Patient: sex F, age 56
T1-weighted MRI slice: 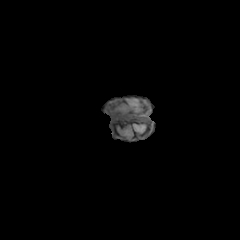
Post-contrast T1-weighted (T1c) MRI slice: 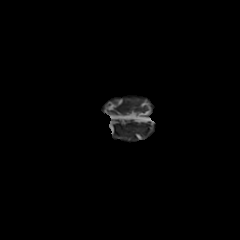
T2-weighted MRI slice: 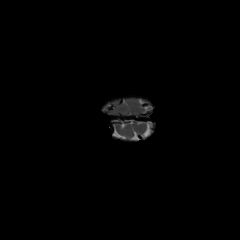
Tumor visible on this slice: no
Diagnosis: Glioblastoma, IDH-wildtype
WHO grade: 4